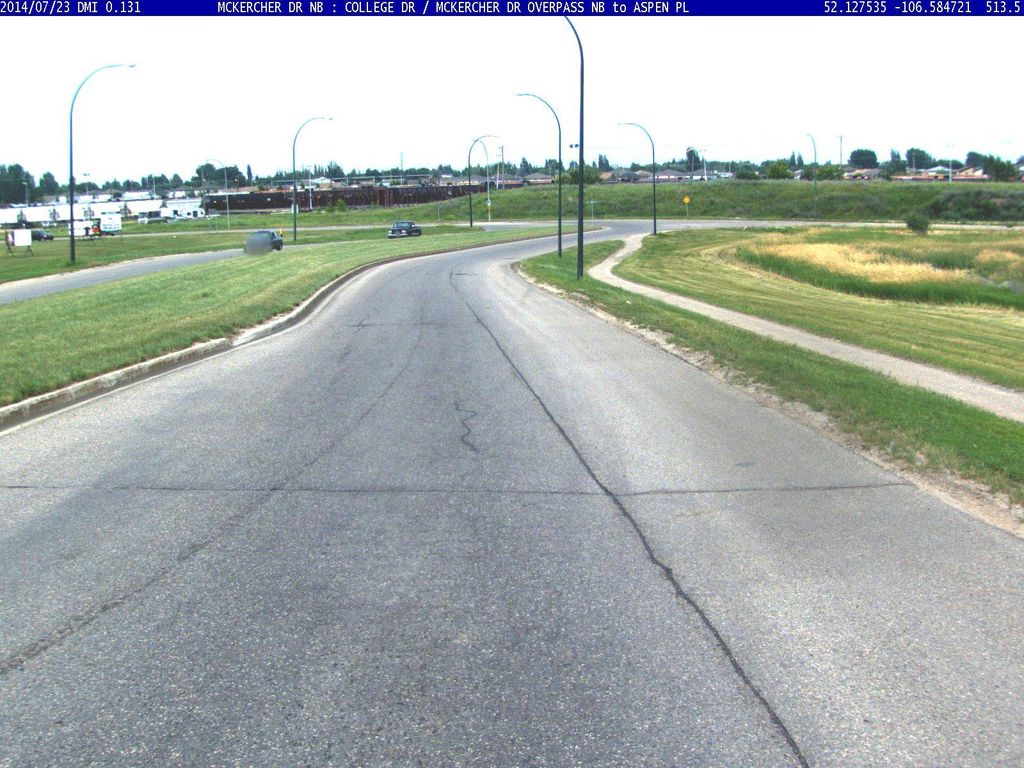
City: saskatoon